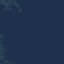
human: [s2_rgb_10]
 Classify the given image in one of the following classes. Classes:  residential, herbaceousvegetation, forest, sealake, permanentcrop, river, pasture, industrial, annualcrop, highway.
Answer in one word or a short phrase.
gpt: SeaLake